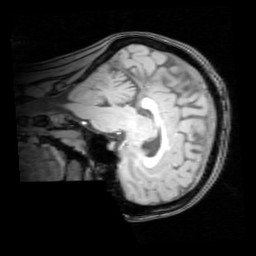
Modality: T1w
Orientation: sagittal
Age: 25
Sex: female
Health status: healthy
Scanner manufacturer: philips
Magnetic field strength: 3 T
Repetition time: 0.012 s
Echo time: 0.0037 s